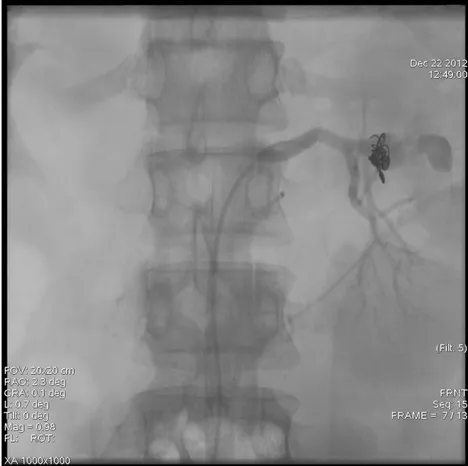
Embolization was performed using metal coils.
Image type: radiology (x_ray)